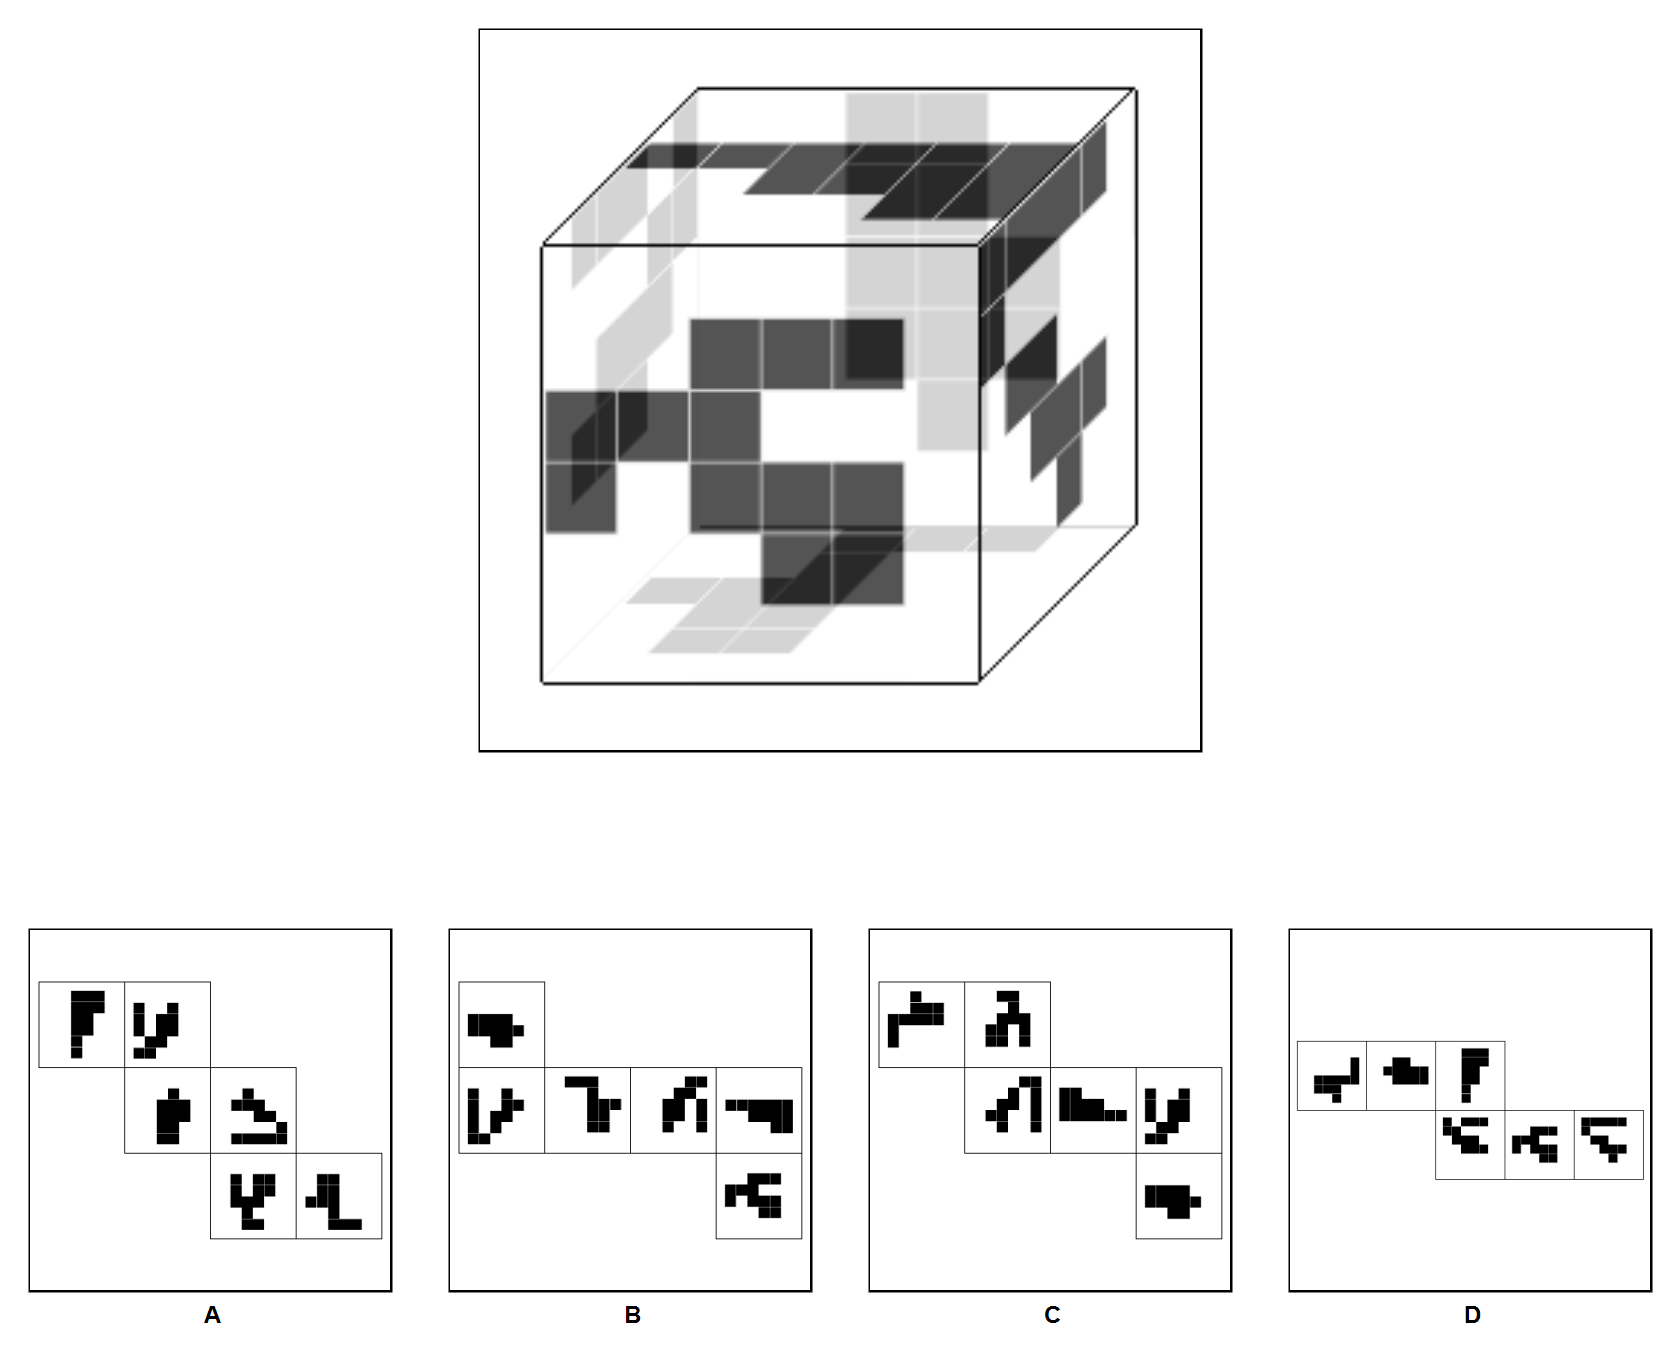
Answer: A